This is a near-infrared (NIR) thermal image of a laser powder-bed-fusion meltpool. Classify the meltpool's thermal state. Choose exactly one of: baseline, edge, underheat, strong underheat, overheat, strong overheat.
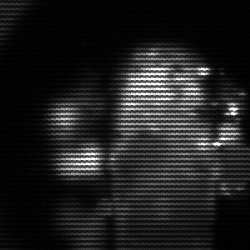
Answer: strong underheat